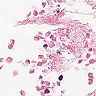
Metastatic tissue present: no